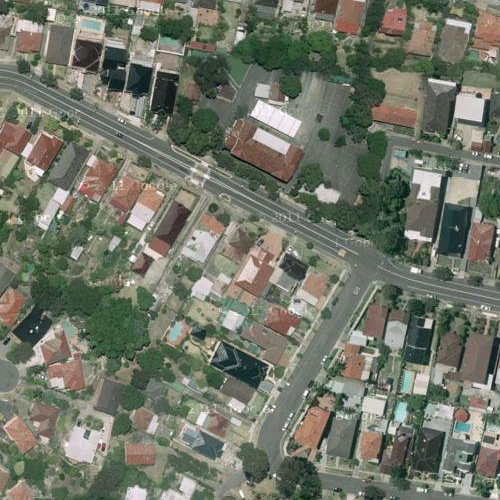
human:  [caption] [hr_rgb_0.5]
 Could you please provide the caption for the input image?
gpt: A residential area with houses arranged neatly and some roads go across this area .

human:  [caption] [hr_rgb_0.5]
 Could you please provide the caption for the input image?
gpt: Lots of houses with red and orange roofs are densely arranged .

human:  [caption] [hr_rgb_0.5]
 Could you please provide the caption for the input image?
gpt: A town with many houses arranged densely and some roads go across this area .

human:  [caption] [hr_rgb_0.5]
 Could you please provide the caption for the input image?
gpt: A residential area with houses arranged neatly while many plants on the roadside .

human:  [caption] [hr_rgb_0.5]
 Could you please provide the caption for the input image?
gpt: This is a residential area with houses densely arranged and some roads go across this area .